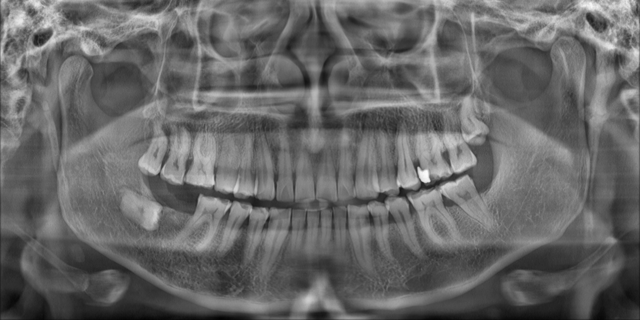
adult